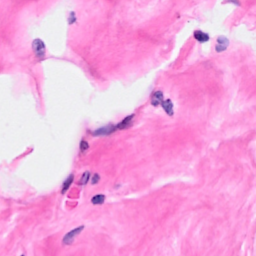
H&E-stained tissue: Breast